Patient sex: M
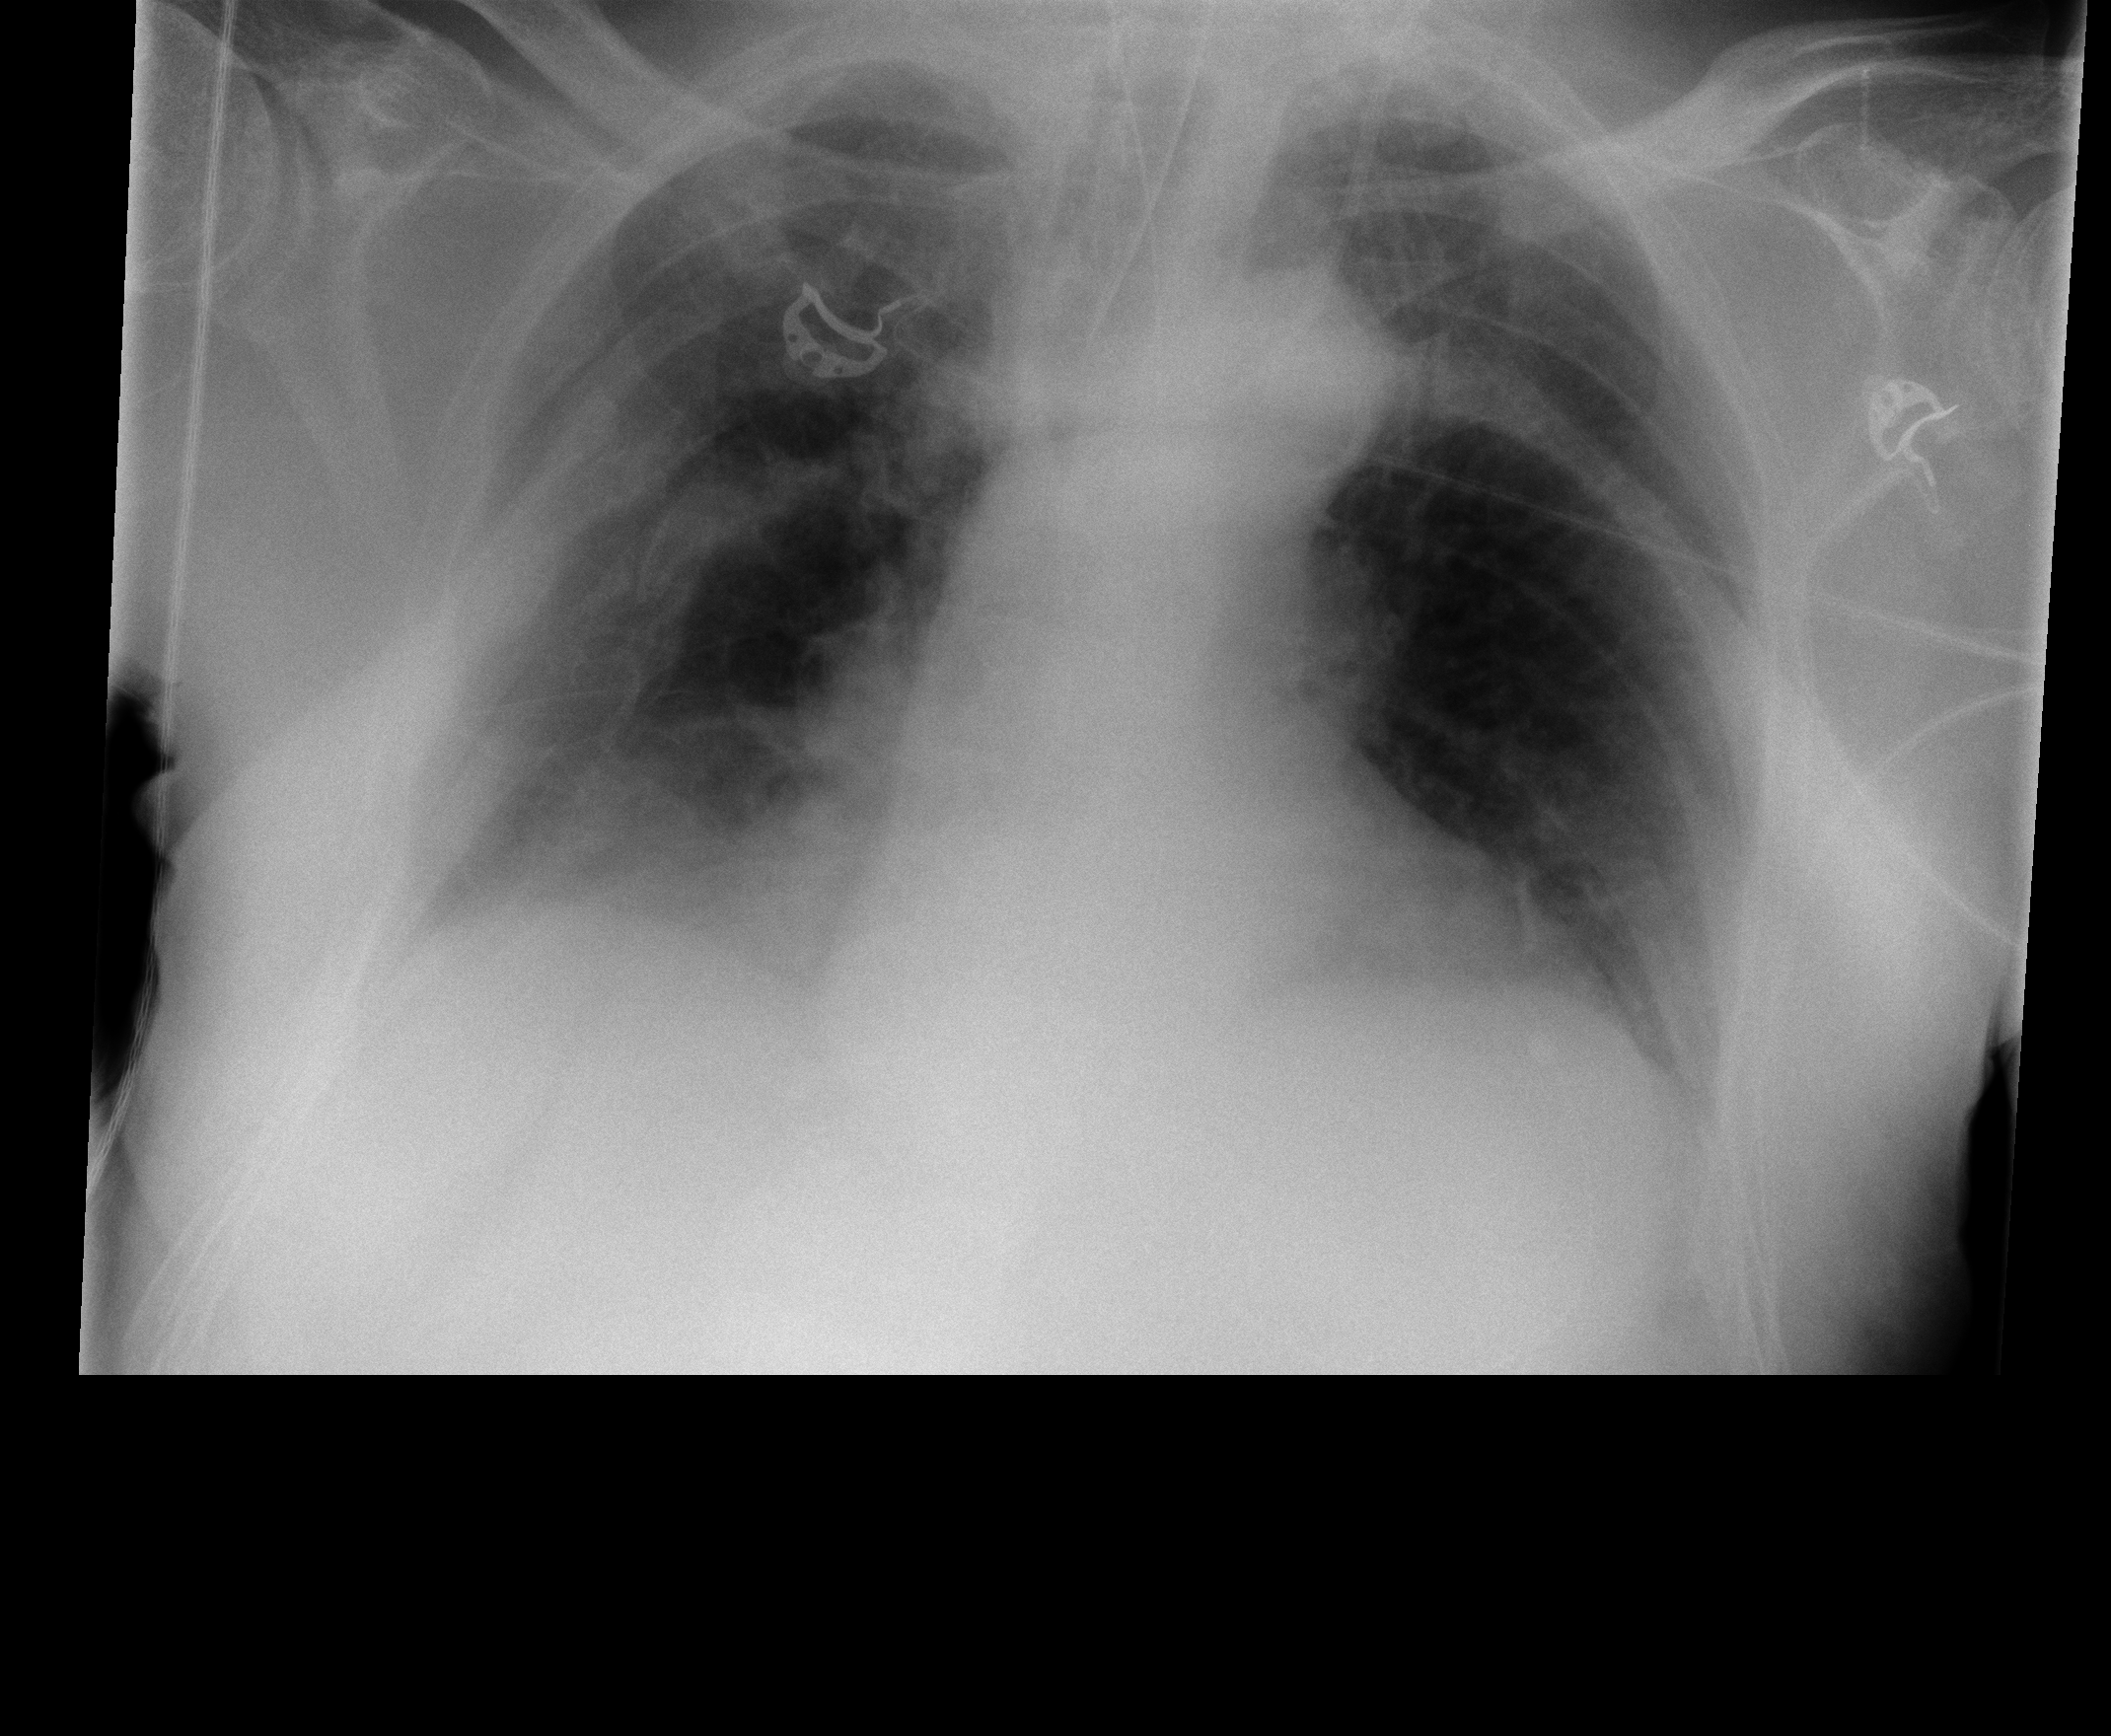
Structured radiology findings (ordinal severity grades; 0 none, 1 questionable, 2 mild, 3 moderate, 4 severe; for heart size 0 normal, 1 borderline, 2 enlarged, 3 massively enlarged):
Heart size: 2
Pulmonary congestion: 2
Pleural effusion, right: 2
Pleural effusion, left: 2
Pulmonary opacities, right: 2
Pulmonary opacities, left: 0
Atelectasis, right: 2
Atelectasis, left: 2